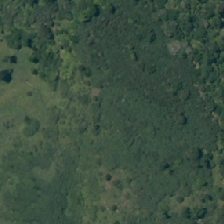
Land cover: low_producing_grassland